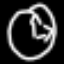
Label: clock